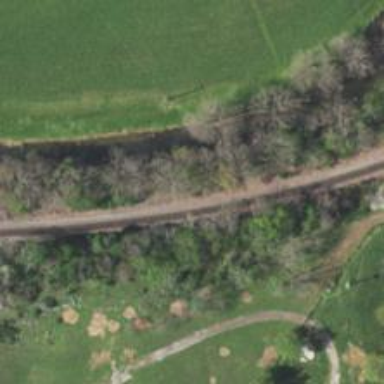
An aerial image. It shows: Railway track.